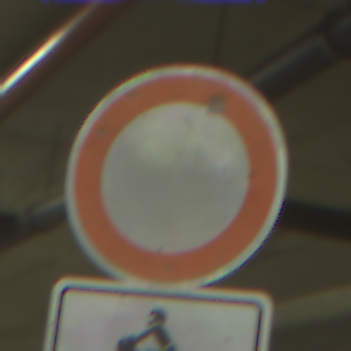
Verkehrszeichen: VerbotFahrzeugeAllerArt
Zusatzzeichen unten: EinspurigeFahrzeugeFrei3
Umgebung: Indoor, Special
Tageszeit: NotSpecified
Wetter: NotSpecified
Licht: Artificial
Jahreszeit: NotSpecified
Kontrast: HighContrast